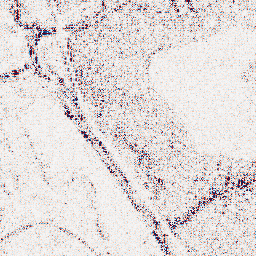
Category: wavelet
Decomposition family: wavelet_dwt
Decomposition parameters: wavelet: sym4
level: 1
Upsampling method: bspline
Upsampling parameters: scale: 2
Upsampling scale: 2